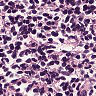
Metastatic tissue present: no